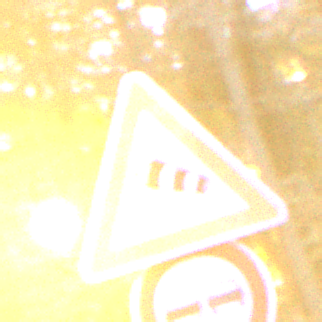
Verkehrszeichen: SeitenwindVonLinks
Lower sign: Ueberholverbot
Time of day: Night
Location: Outdoor (Suburban)
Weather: PartlyCloudy
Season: NotSpecified
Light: Artificial